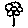
Label: flower